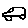
Label: car